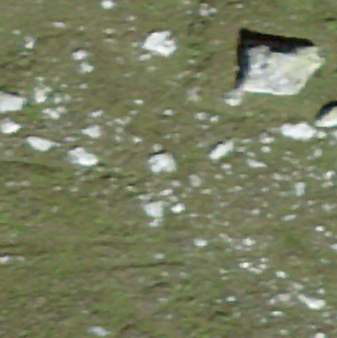
Label: bouldering_area